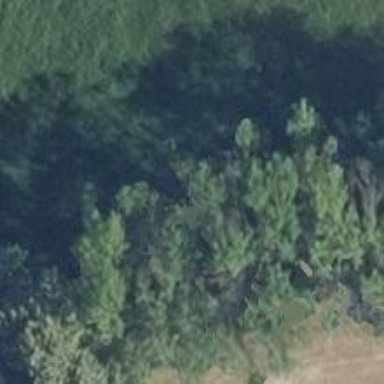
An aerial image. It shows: Row of trees in natural setting.